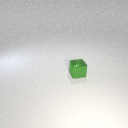
small green metal cube